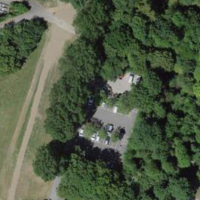
EUNIS habitat code: 53
Species observed at this site:
Certhia brachydactyla
Corvus corone
Podiceps cristatus
Fulica atra
Anas platyrhynchos
Sturnus vulgaris
Aythya ferina
Larus canus
Aix galericulata
Aythya fuligula
Bucephala clangula
Passer domesticus
Fringilla coelebs
Buteo buteo
Mareca penelope
Passer montanus
Columba palumbus
Chroicocephalus ridibundus
Turdus merula
Larus michahellis
Cygnus olor
Mareca strepera
Parus major
Erithacus rubecula
Mergus merganser
Pica pica
Motacilla alba